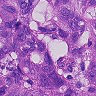
Metastatic tissue present: yes